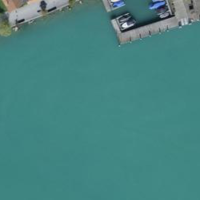
EUNIS habitat code: 14
Species observed at this site:
Chroicocephalus ridibundus
Podiceps cristatus
Cygnus olor
Fulica atra
Esox lucius
Anas platyrhynchos
Fagus sylvatica
Motacilla alba
Passer domesticus
Pyrrhocorax graculus
Hedera helix
Delichon urbicum